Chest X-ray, PA view. Patient: 20 years old, sex M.
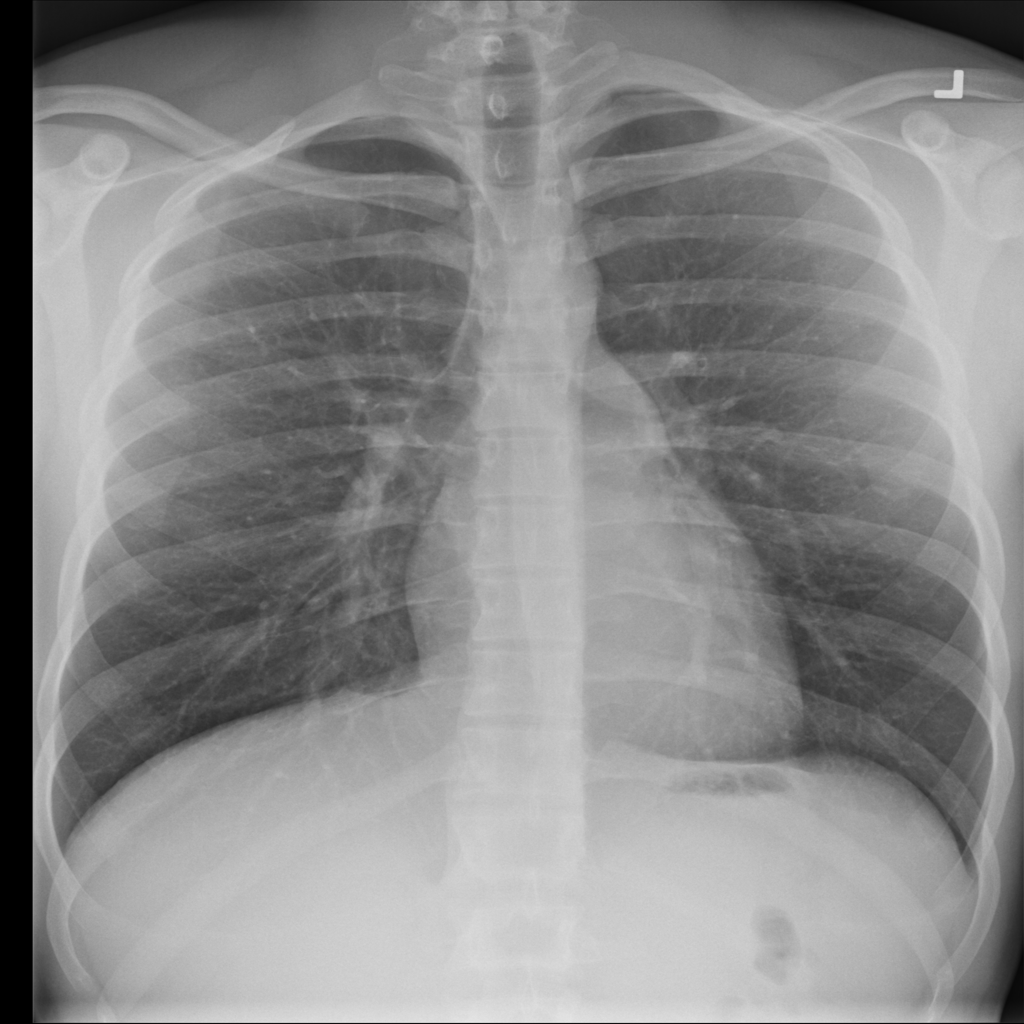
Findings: No Finding